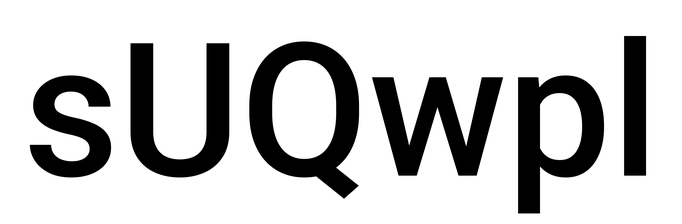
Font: Roboto_Medium